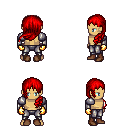
a pixel art fantasy rpg character, male body template, human, tanned skin, steel arm armor, metal pants, red left-swept hairstyle, gold gloves, brown shoes, four views (front, back, left, right), 2x2 character sprite sheet, small pixel art, hard edges, no anti-aliasing